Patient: sex M, age 52
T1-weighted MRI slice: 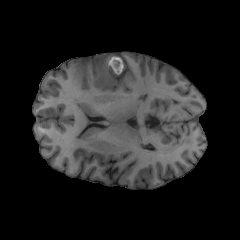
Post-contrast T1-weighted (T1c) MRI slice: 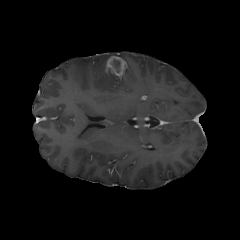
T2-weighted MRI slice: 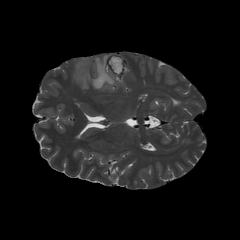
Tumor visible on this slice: yes
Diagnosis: Glioblastoma, IDH-wildtype
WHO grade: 4